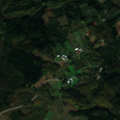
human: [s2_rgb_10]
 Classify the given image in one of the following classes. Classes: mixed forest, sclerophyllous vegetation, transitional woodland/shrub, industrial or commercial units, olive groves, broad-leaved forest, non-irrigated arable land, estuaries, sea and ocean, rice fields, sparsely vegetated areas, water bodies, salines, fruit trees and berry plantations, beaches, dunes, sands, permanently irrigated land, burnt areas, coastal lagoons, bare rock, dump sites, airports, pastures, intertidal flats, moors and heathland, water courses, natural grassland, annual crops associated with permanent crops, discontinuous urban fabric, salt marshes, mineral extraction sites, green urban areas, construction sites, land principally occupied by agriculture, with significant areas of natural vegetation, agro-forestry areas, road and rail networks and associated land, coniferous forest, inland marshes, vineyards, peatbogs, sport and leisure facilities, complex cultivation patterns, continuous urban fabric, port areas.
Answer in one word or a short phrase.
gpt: non-irrigated arable land, land principally occupied by agriculture, with significant areas of natural vegetation, coniferous forest, mixed forest